Pattern: Dehaze
Description: Remove the haze from an image using dark channel prior.
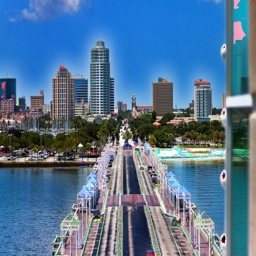